Current action and preconditions to check: trajectory_clear

Your task: For each precondition in the list above, predict whether it will hold at this action.

Consider the current scene as observed from the mobile robot's camera, and analyze the predicted future states of all dynamic agents (e.g., people, animals, vehicles, or any moving entities) within the NEXT SECOND.

IMPORTANT: Only answer "very likely" if you are absolutely certain—based on strong, clear evidence—that a dynamic agent will violate the precondition in the predicted future state. Do NOT answer "very likely" for unlikely, ambiguous, or low-probability risks.

Ask yourself for each precondition: Is there a high probability, with clear and convincing evidence, that the predicted future states of any dynamic agent will interfere with the predicted future state of the currently executing action within the NEXT SECOND, causing that precondition to fail?

Assess the risk level based on these predictions. Use "likely" or "very likely" if motions create a clear risk of interference.

Use "neutral" or "improbable" if agents are nearby but their predicted paths are clearly diverging or non-conflicting.

Failure Risk Categories: "very improbable", "improbable", "neutral", "likely", "very likely"

Answer Format: Output ONLY the probability_of_failure value from these categories: "very improbable", "improbable", "neutral", "likely", "very likely"

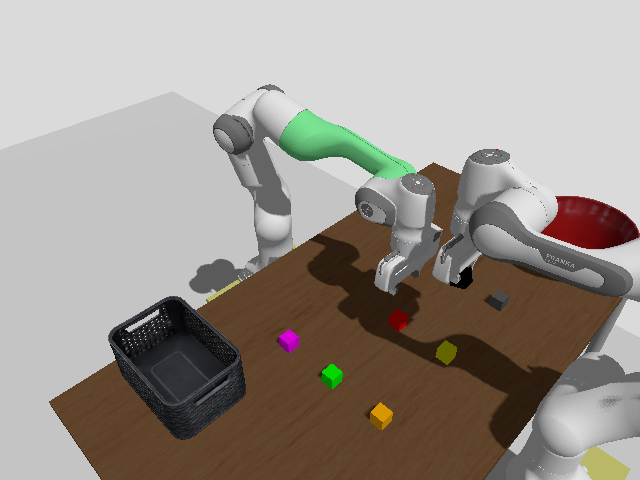

Answer: neutral